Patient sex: F
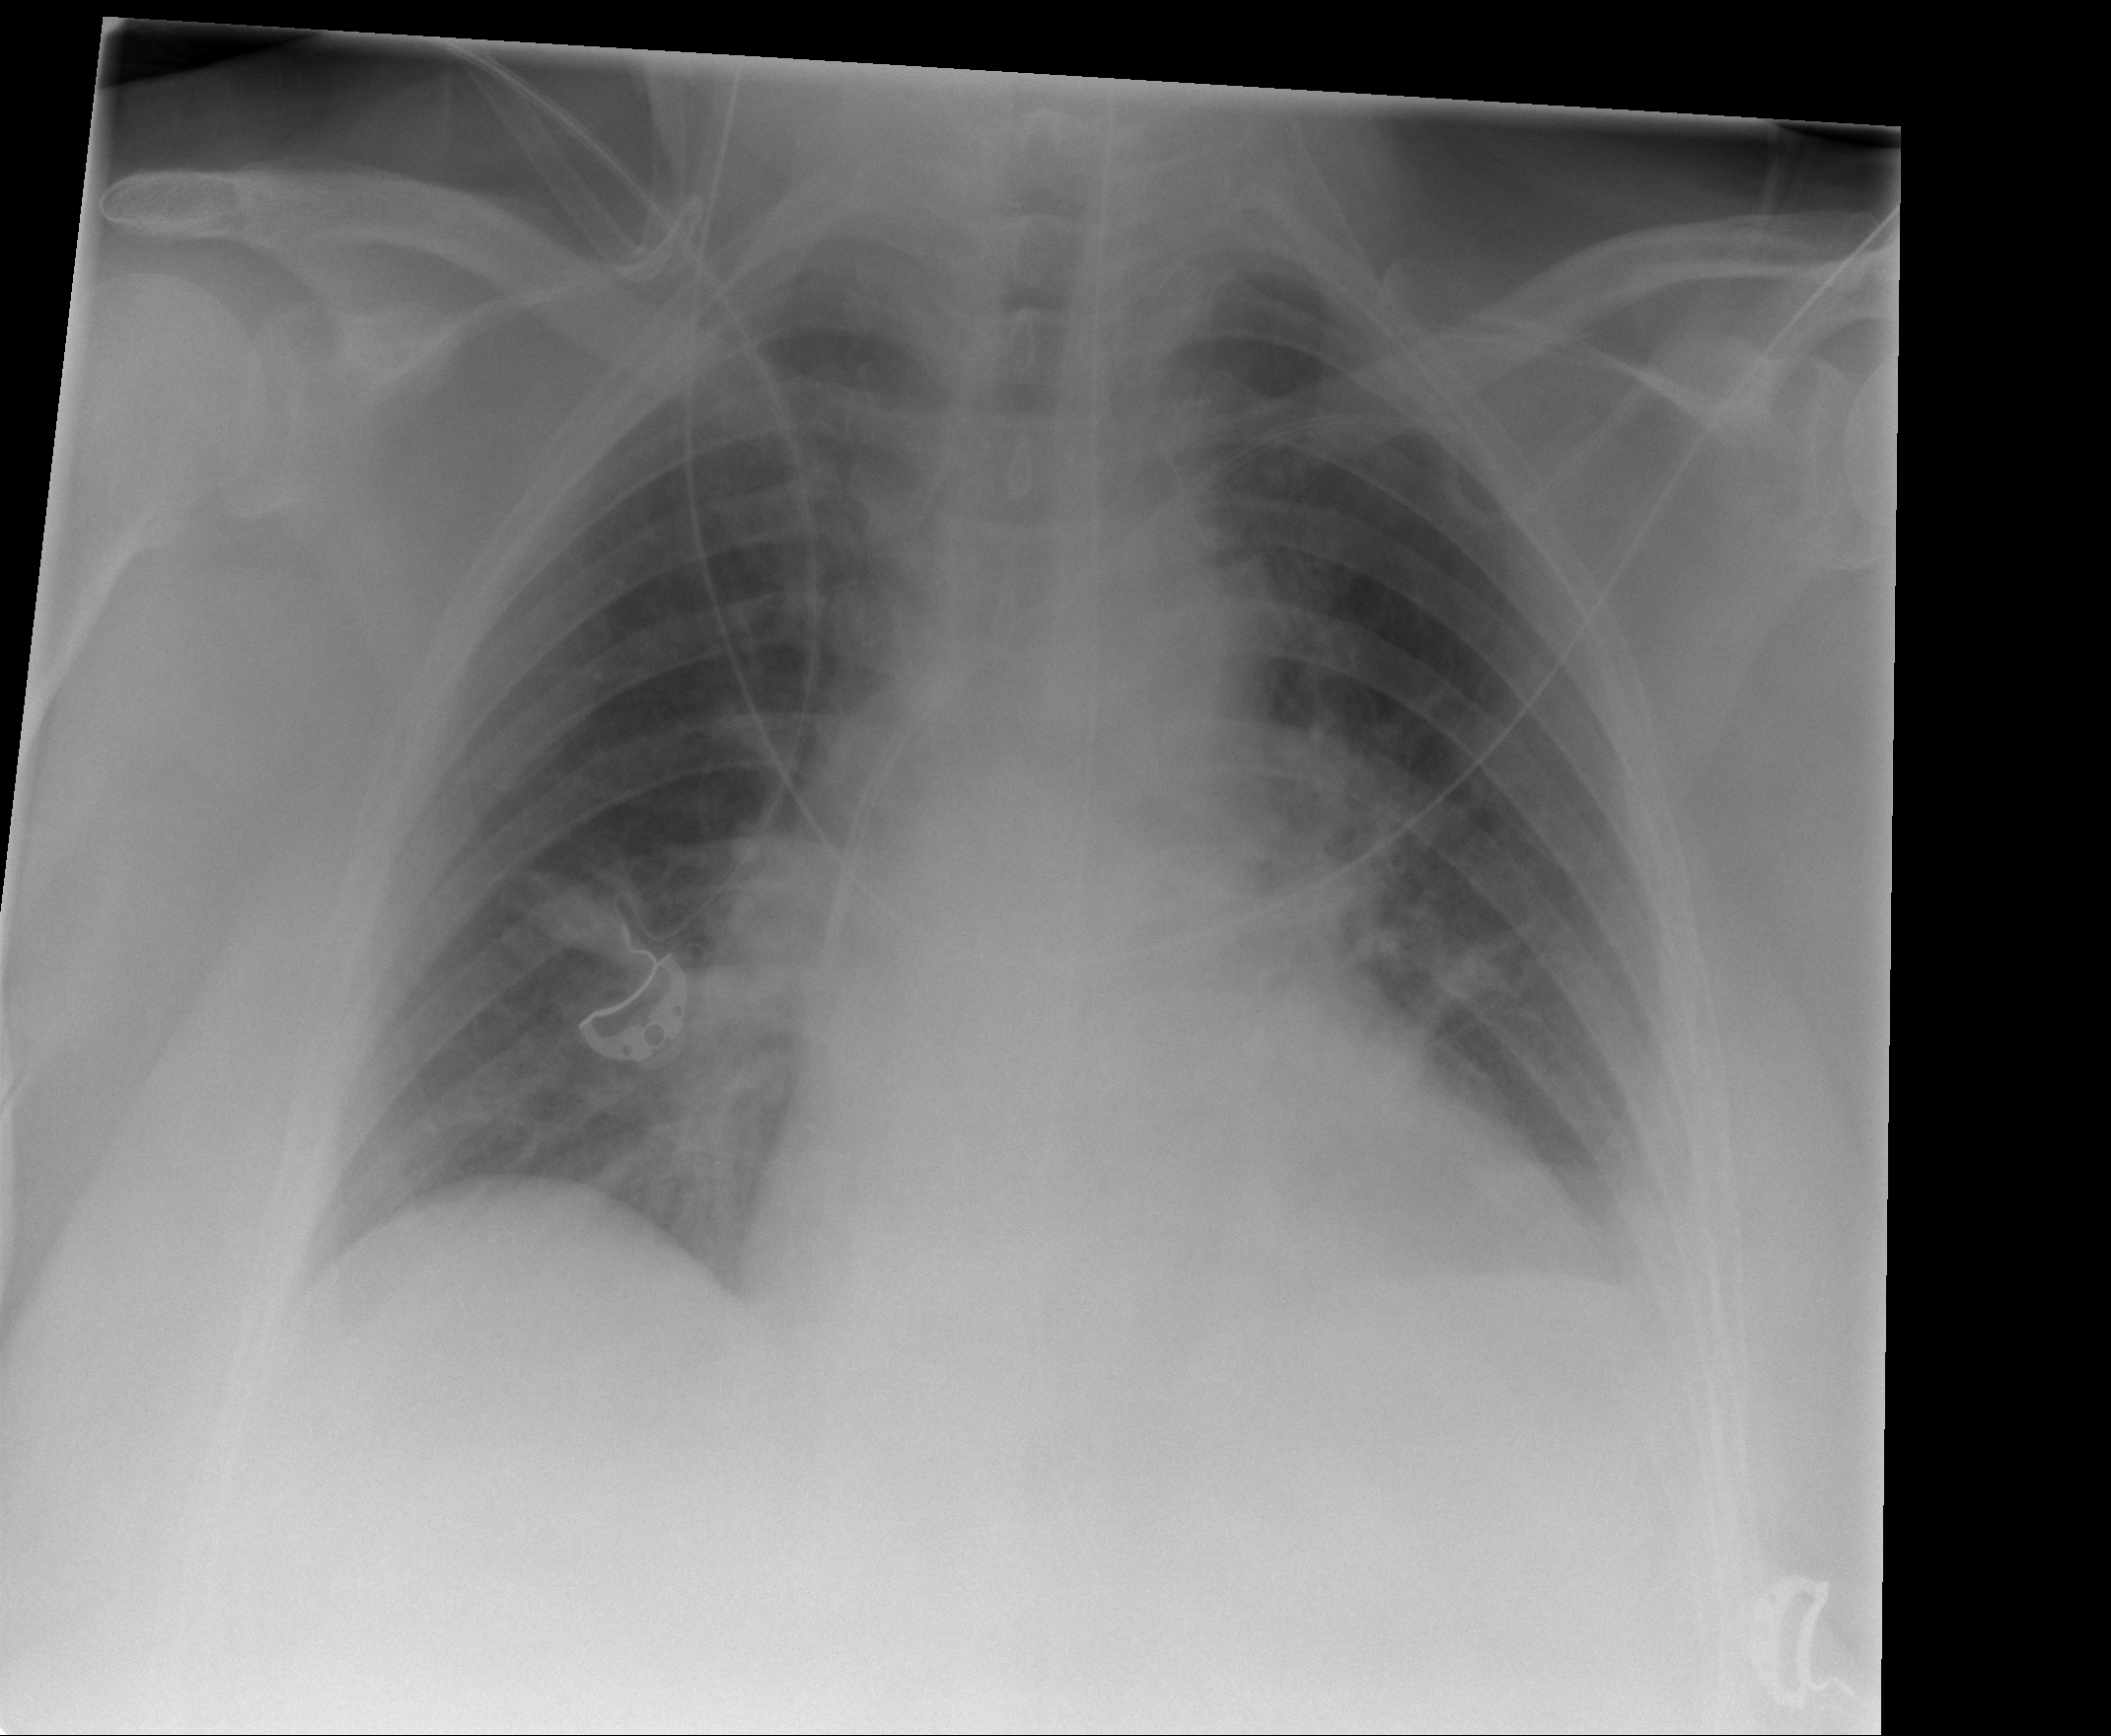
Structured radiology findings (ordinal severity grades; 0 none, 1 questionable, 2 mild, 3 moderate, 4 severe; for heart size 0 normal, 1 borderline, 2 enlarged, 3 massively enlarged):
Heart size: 0
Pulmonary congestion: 0
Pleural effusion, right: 0
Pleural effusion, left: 1
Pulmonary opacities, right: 0
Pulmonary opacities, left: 0
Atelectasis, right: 2
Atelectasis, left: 0